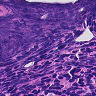
Metastatic tissue present: no